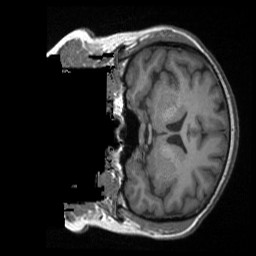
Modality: T1w
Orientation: coronal
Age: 51
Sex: female
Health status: ill
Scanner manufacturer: siemens
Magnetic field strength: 3 T
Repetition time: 1.9 s
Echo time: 0.00247 s